Frequency: 65000
Velocity: 0,2015
Power: 47,5
Pulse duration: 0,0000001
Pass count: 1
Magnification: 10
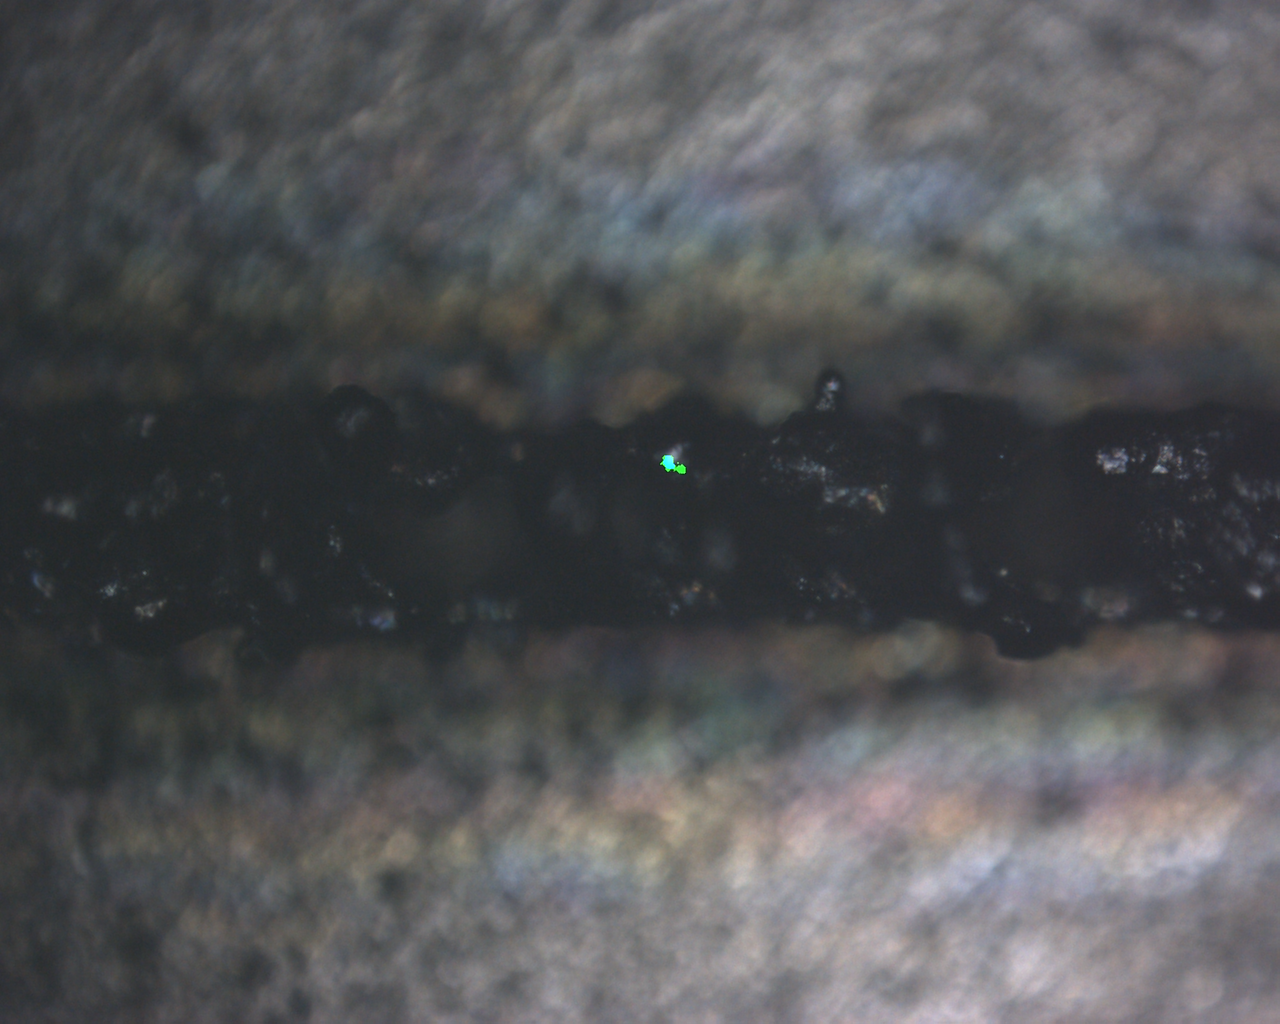
Measured width: 128.81
Other width: 94.171